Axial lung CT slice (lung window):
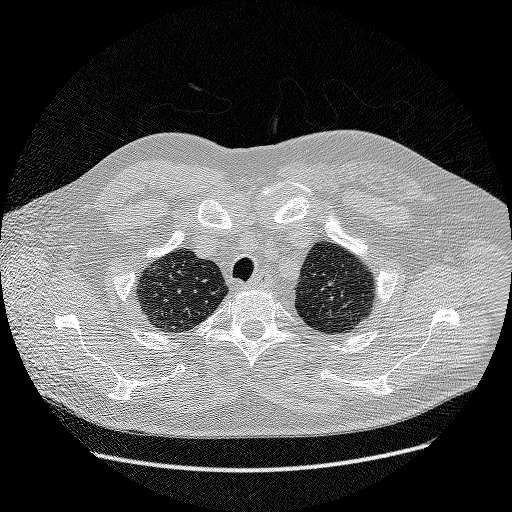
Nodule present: no